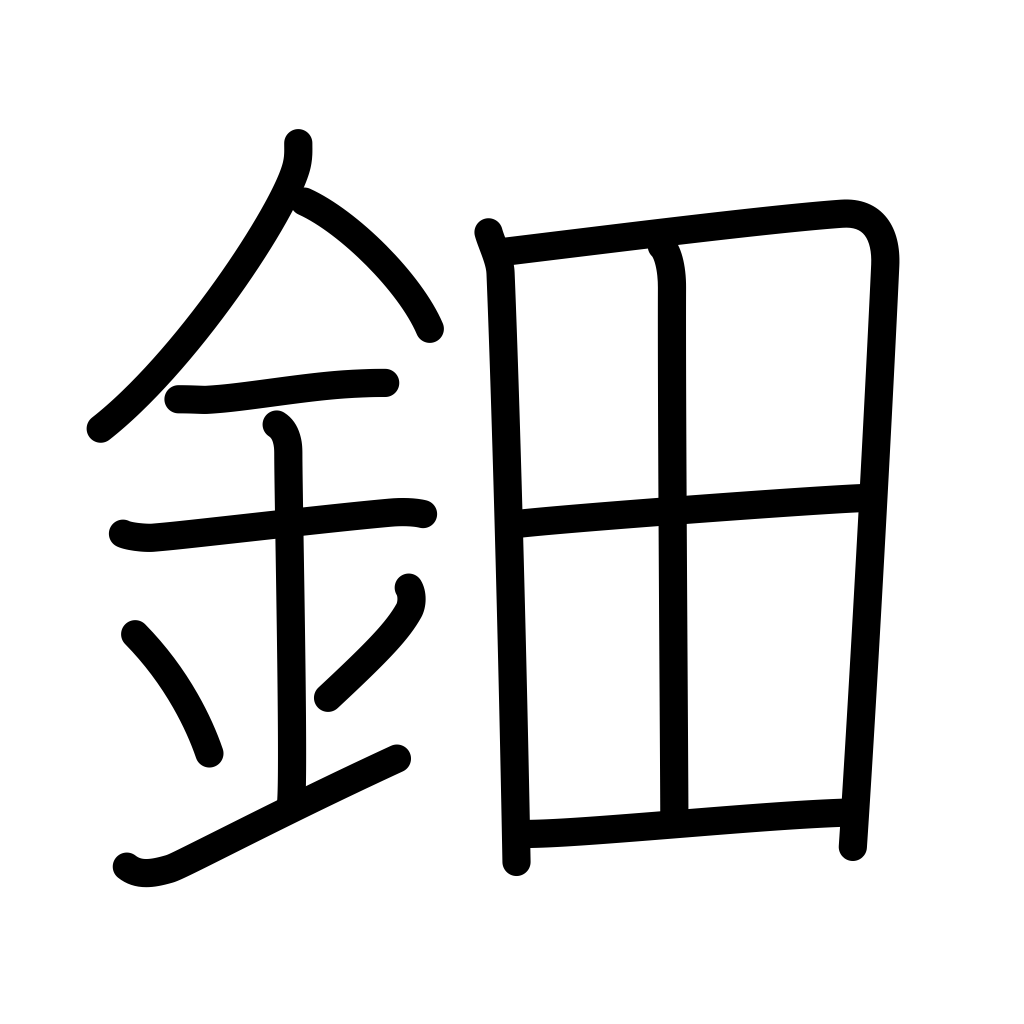
Meaning: ornamental hairpiece